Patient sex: M
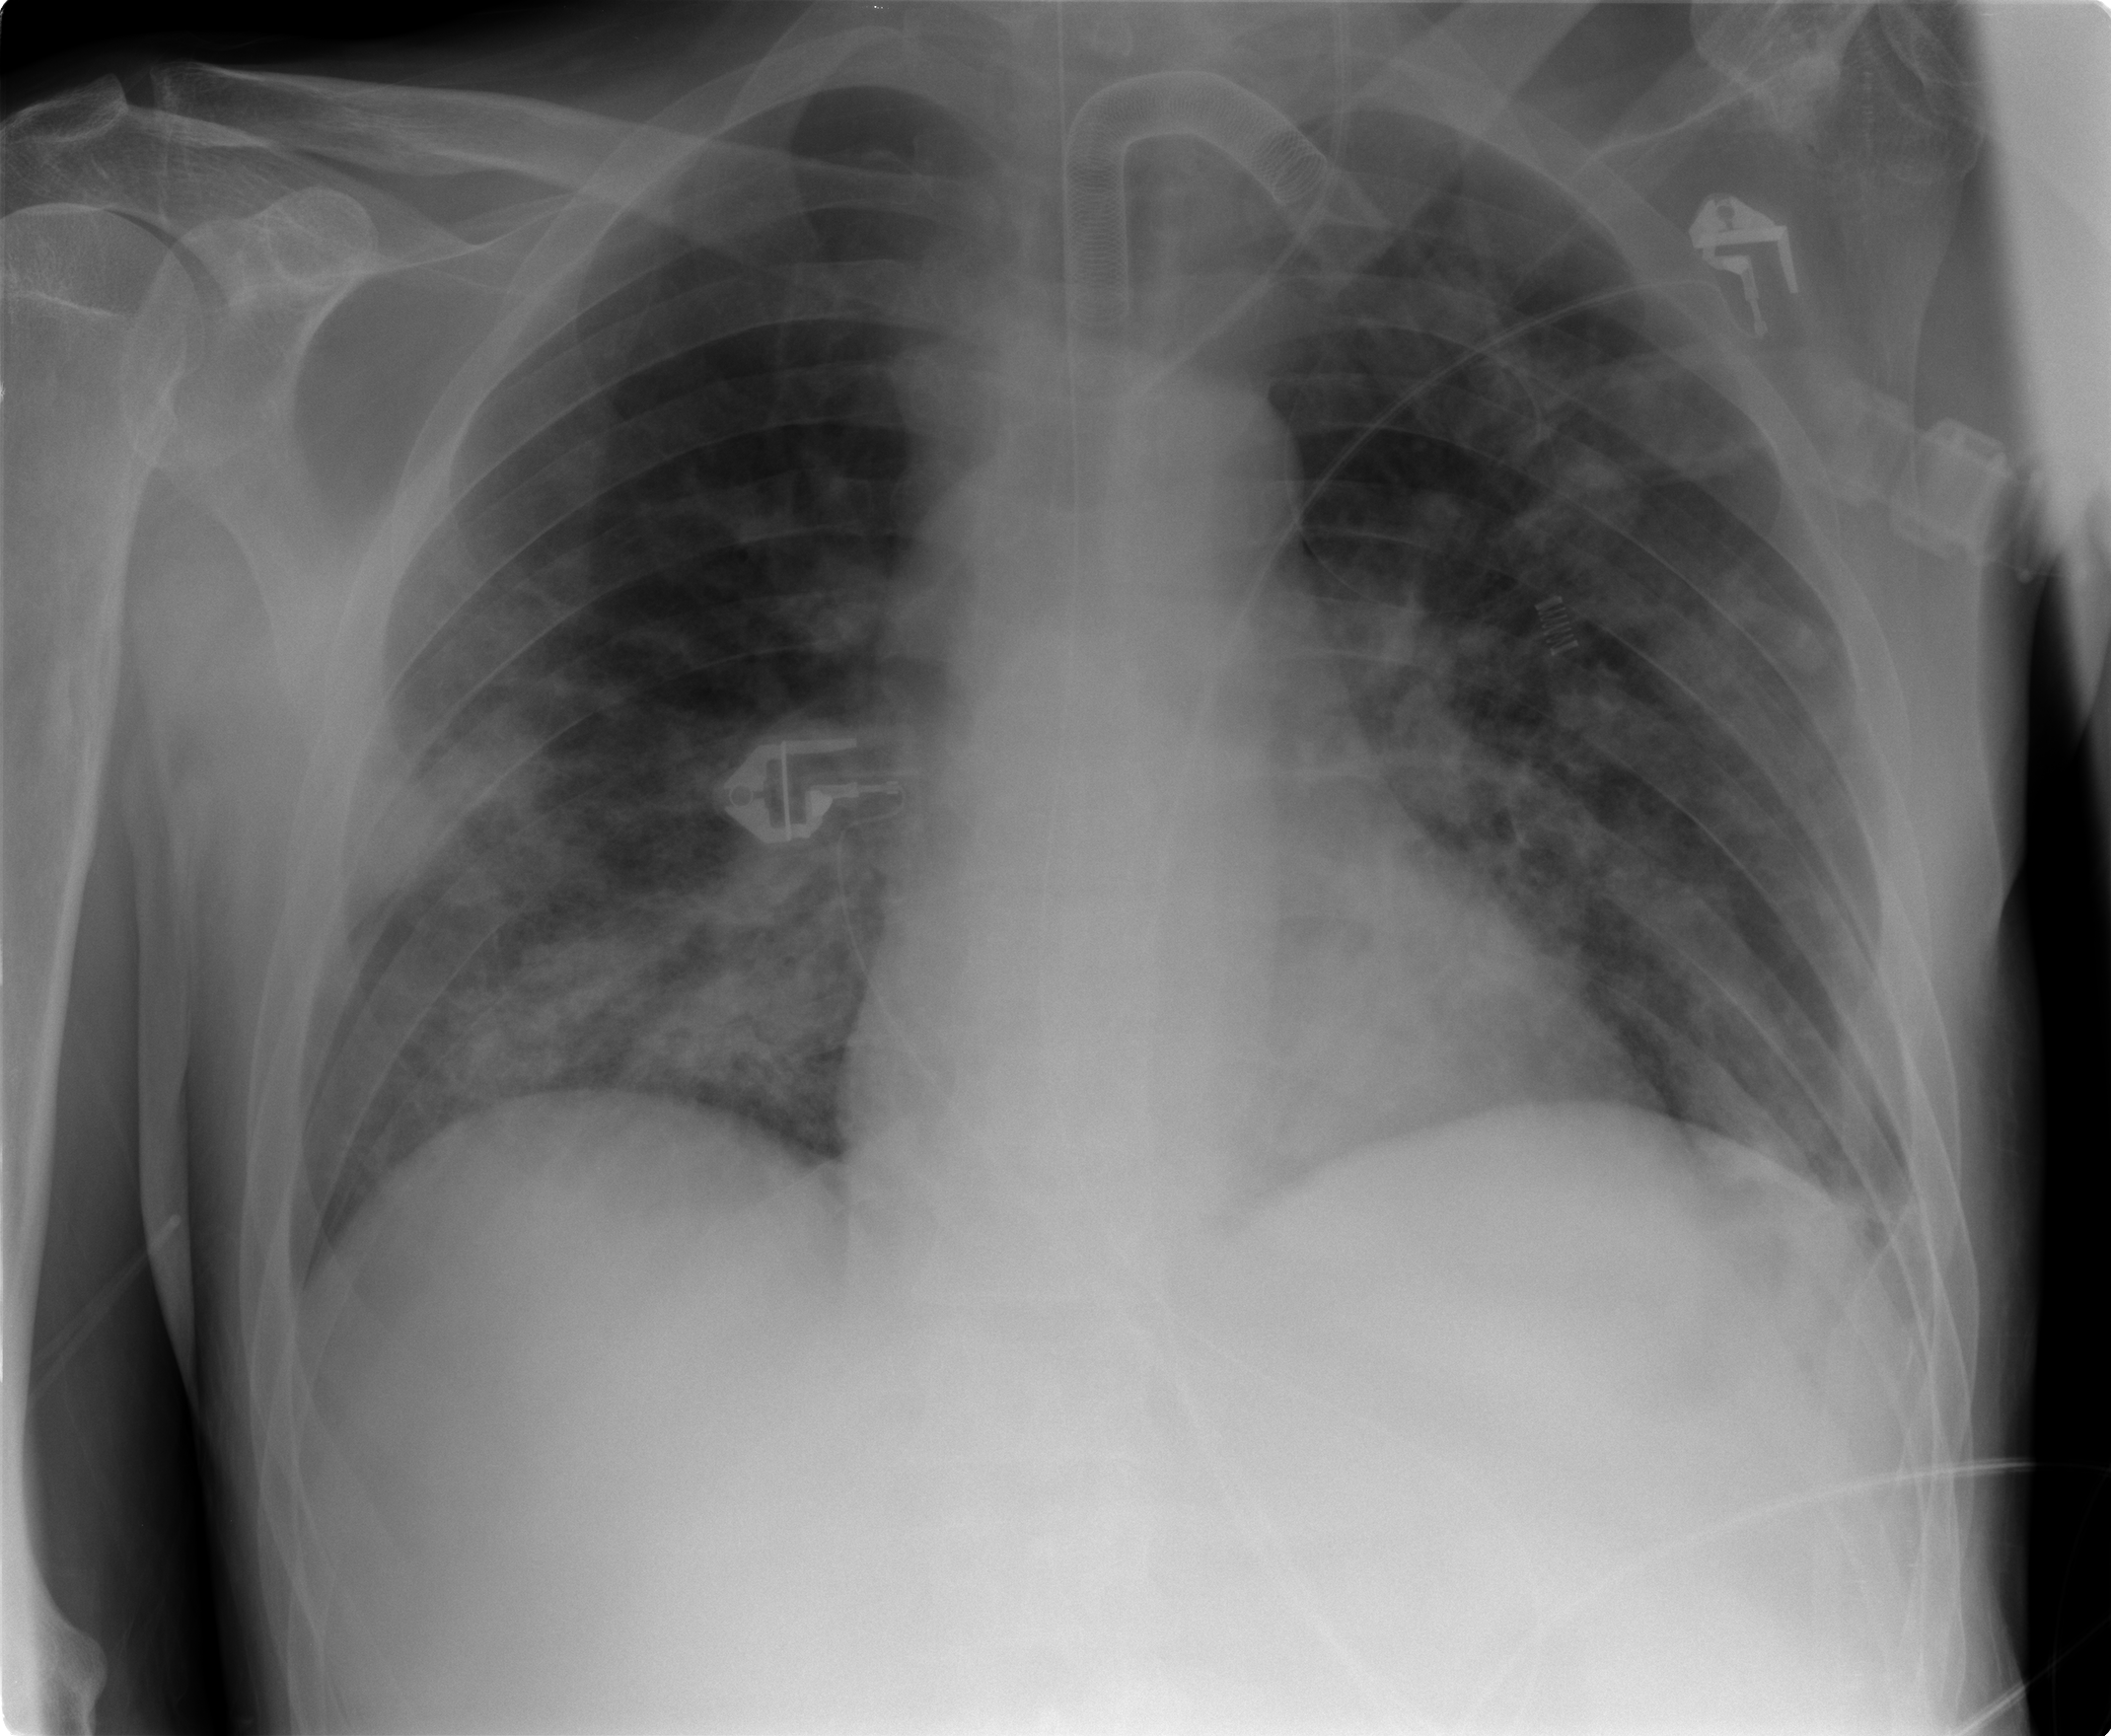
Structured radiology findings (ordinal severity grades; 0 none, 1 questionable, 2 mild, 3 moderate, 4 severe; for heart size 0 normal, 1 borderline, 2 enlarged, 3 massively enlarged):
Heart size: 0
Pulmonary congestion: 2
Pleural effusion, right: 0
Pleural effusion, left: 1
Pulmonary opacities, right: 3
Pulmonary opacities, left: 2
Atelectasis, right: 2
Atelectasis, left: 2